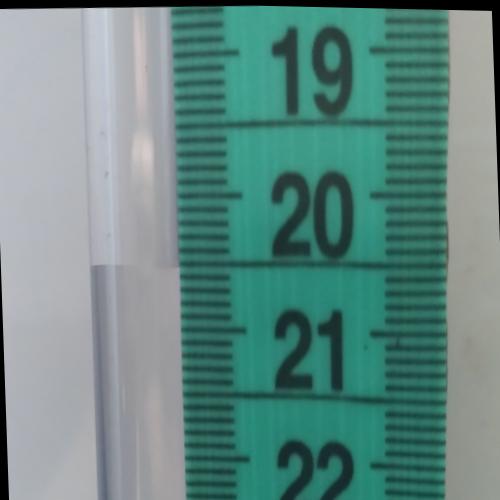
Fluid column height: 20.5 cm